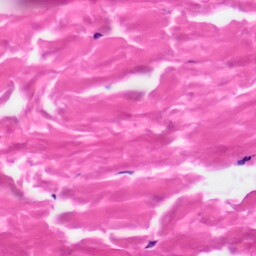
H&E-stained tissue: Skin